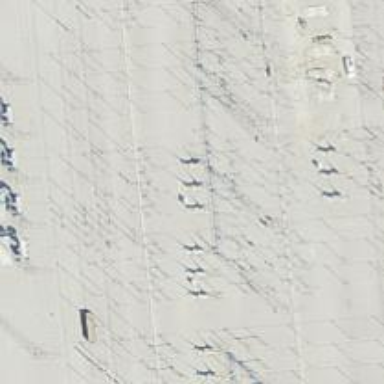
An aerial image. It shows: Outdoor power substation enclosed by fence. The substation operates at the transmission level.